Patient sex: M
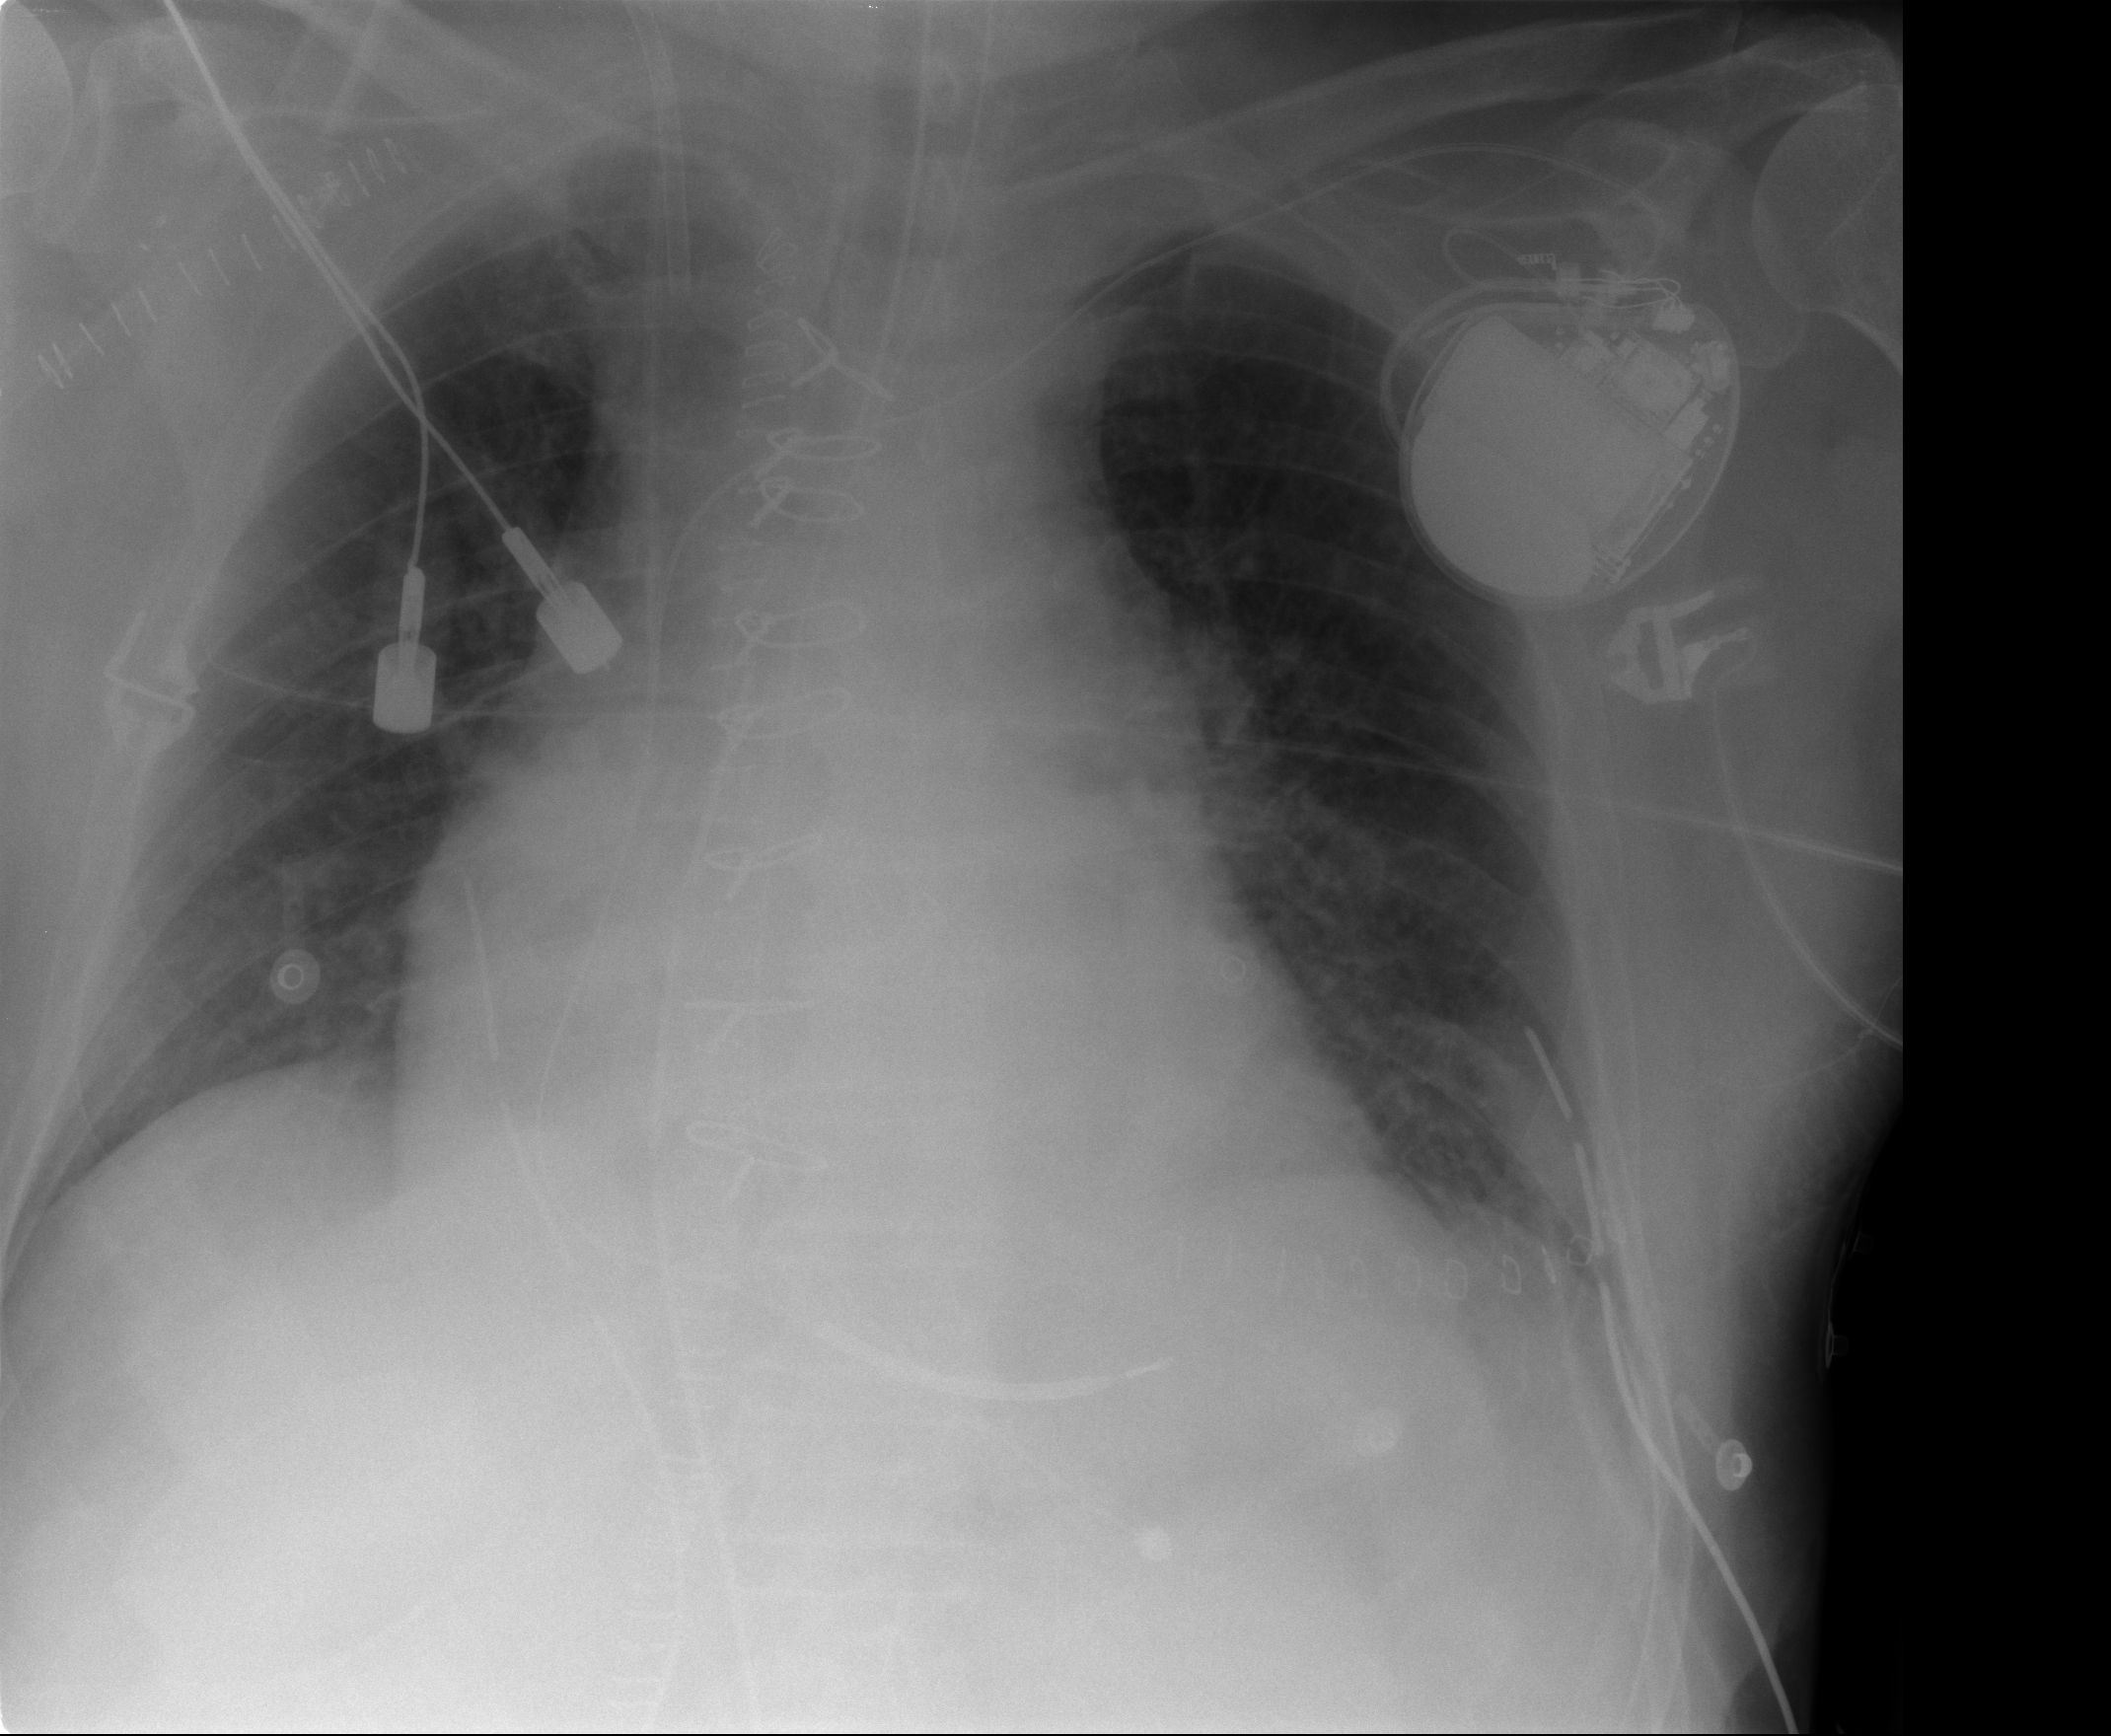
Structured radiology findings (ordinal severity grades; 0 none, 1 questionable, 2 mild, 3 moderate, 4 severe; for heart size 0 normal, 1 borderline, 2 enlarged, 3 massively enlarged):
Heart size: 2
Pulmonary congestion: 1
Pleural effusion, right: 0
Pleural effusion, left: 0
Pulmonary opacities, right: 0
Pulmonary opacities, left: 0
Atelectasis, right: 0
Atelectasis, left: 0